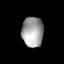
Tissue: skin
Cell type: Epithelial cells
Senescence score: 0.8591
Nuclear area (px): 643
Mean DAPI intensity: 159.157